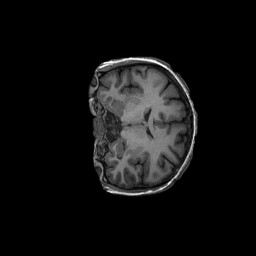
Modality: T1w
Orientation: coronal
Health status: ill
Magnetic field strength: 3 T